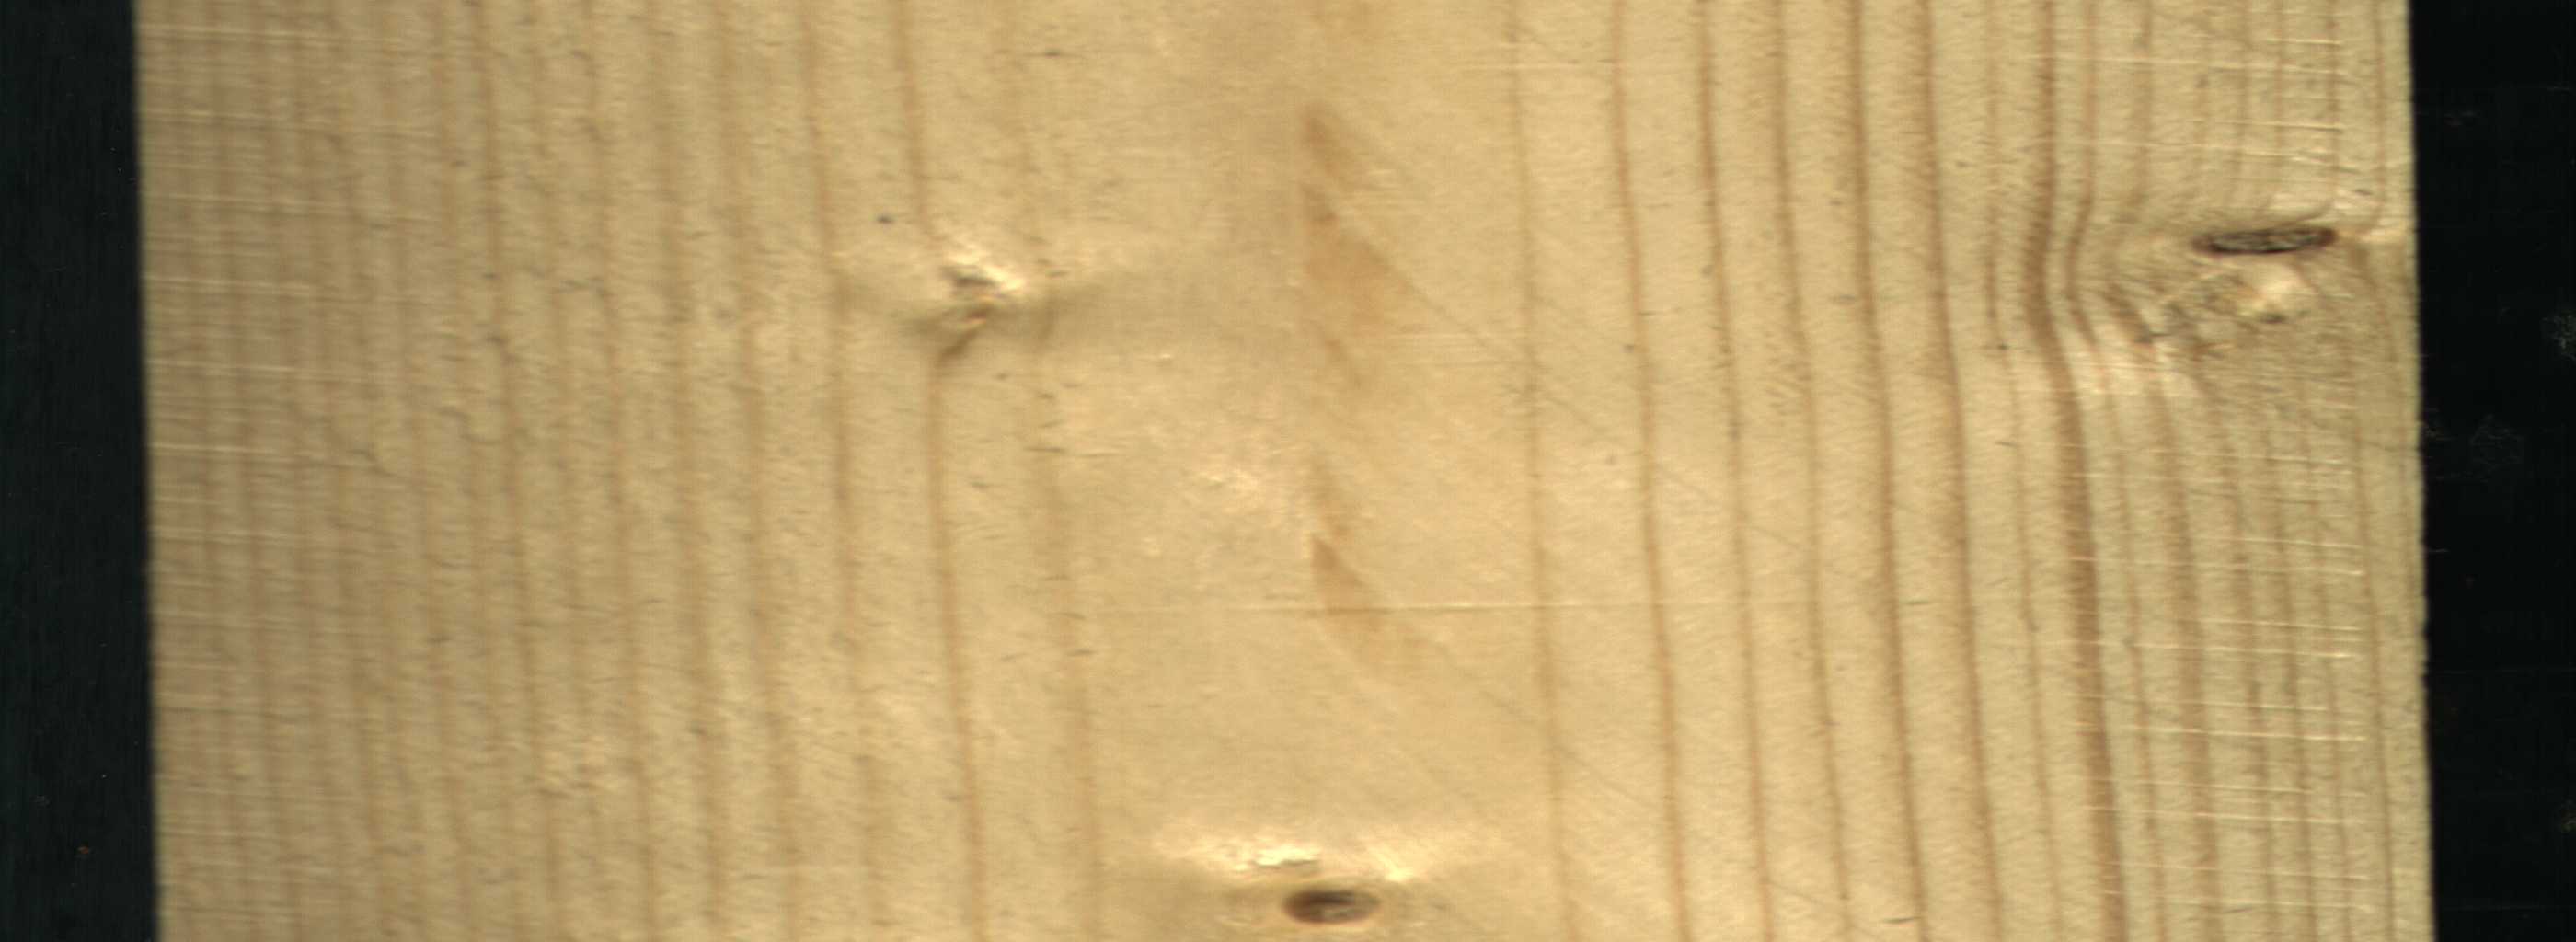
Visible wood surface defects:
Dead_Knot
Live_Knot
Live_Knot